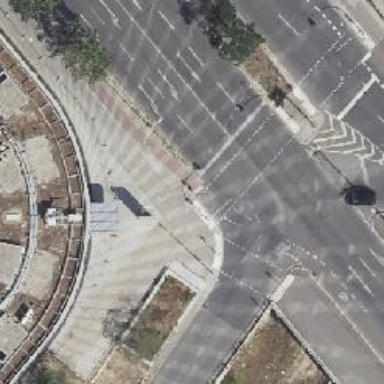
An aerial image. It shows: Road with traffic signals.